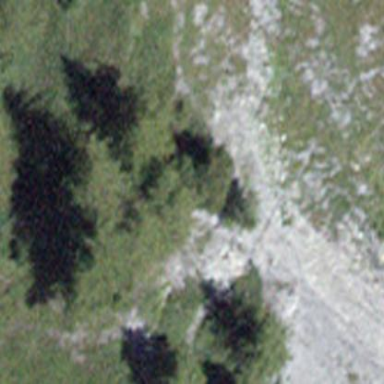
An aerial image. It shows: Forest area.